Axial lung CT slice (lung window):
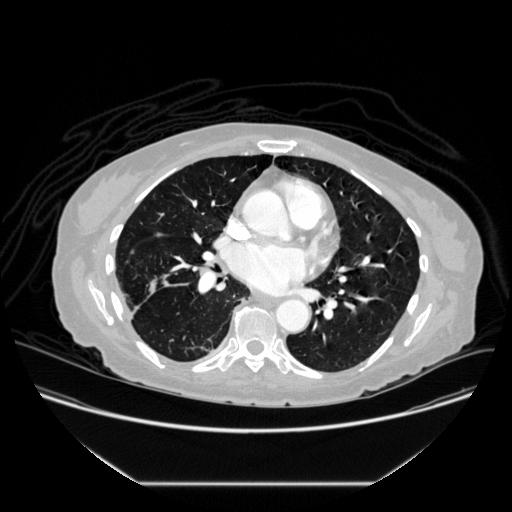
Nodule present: no